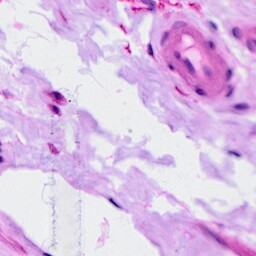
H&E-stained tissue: Ovarian